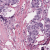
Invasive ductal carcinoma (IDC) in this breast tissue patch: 1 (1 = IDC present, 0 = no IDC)